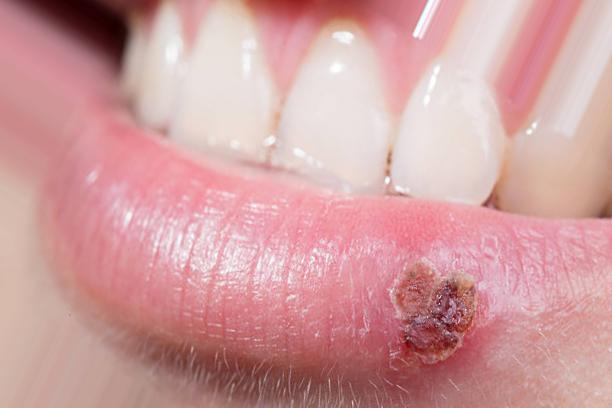
Condition: Mouth Ulcer